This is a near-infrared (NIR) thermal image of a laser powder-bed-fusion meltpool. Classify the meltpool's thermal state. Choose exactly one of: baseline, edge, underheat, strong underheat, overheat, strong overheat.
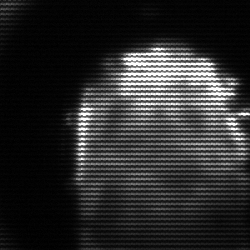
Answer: baseline